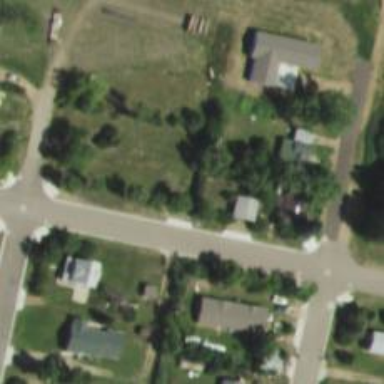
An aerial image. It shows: Alleyway designated as service road.